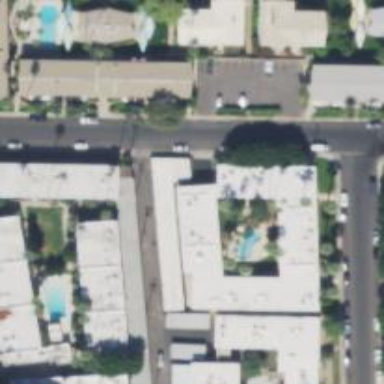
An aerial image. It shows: Swimming pool located in leisure land.